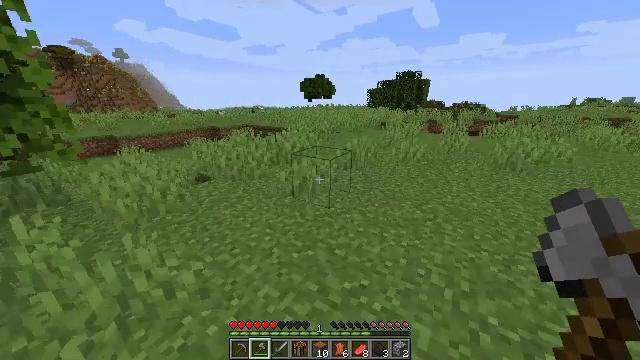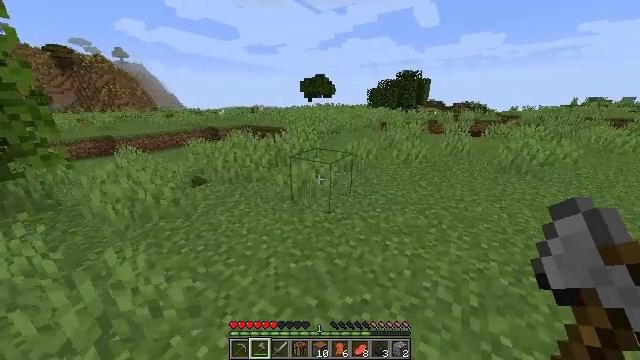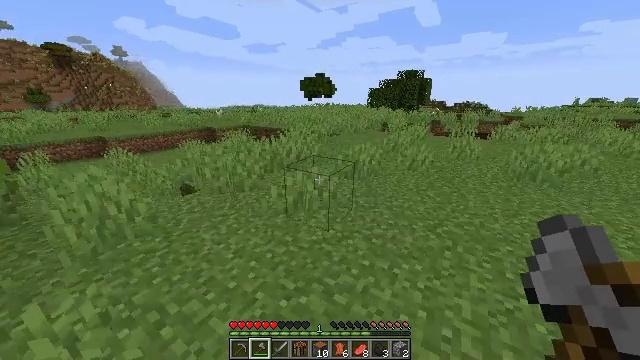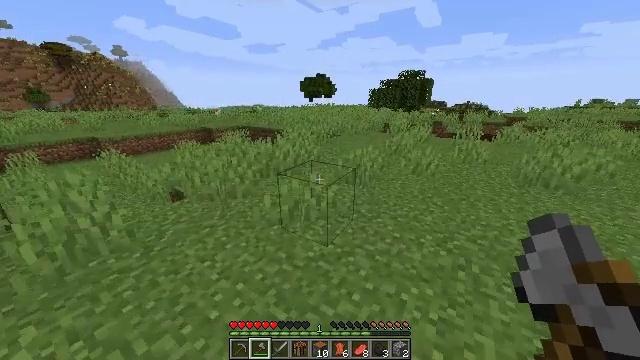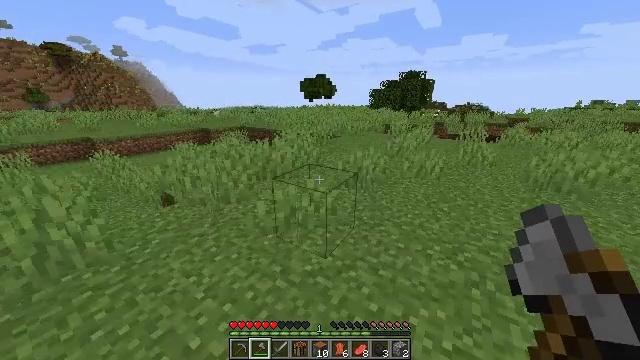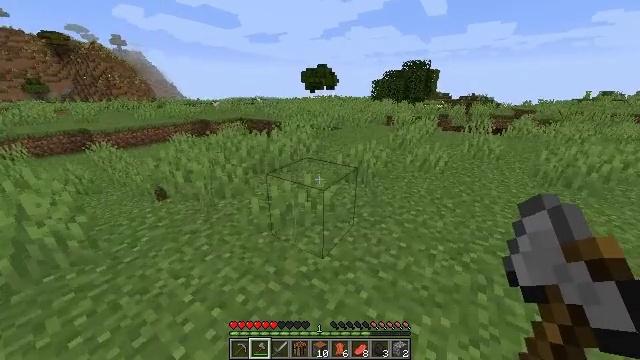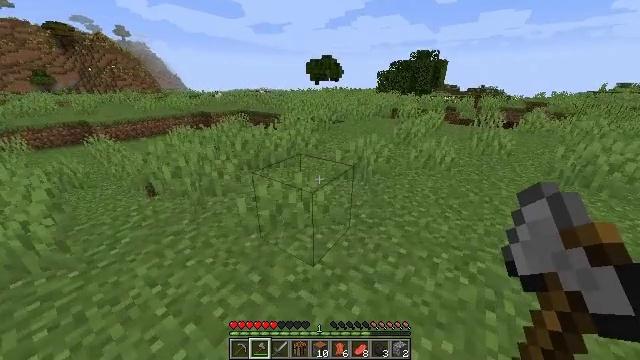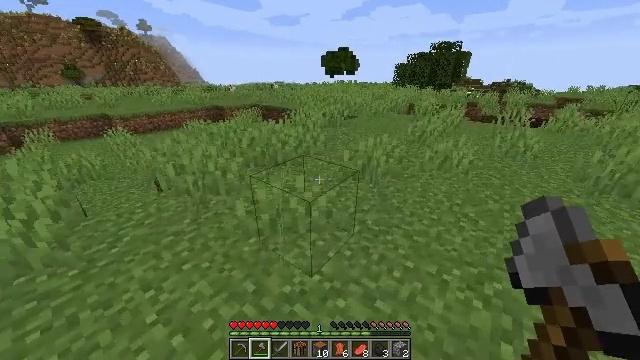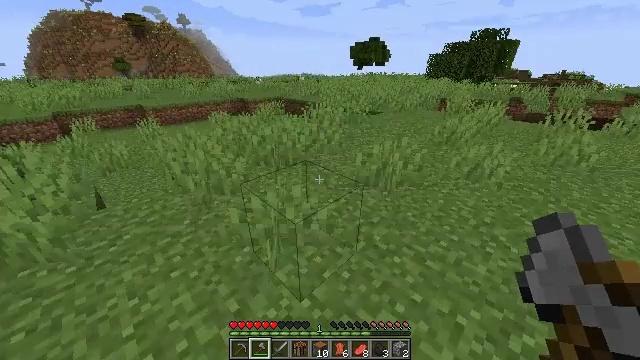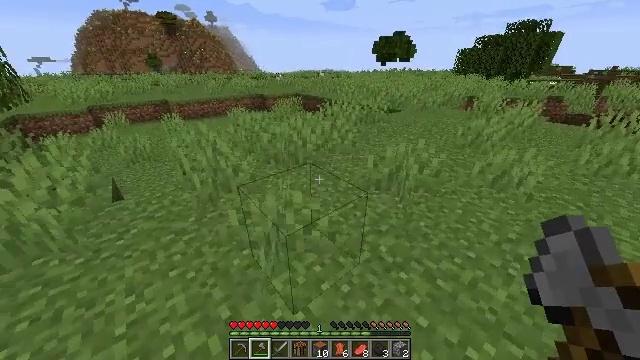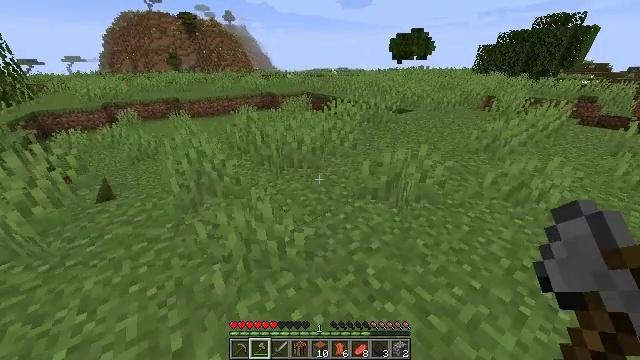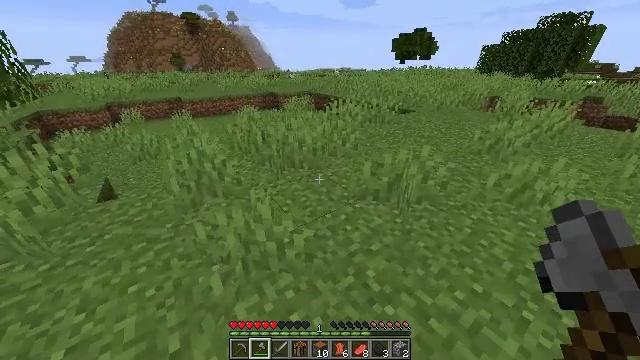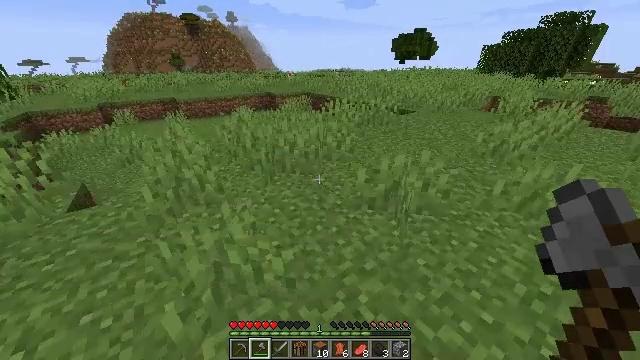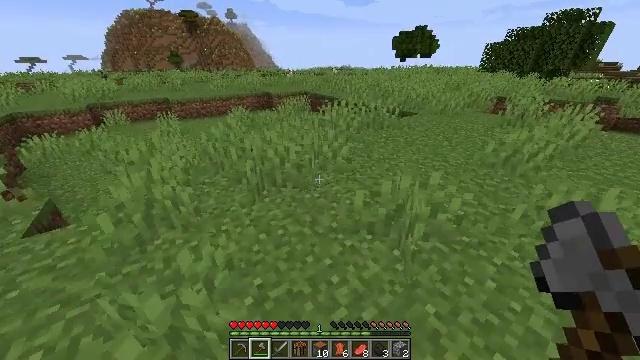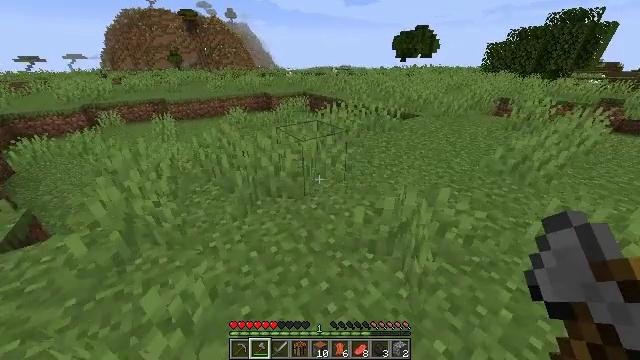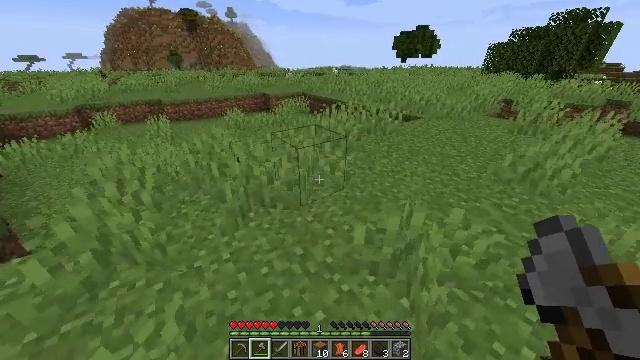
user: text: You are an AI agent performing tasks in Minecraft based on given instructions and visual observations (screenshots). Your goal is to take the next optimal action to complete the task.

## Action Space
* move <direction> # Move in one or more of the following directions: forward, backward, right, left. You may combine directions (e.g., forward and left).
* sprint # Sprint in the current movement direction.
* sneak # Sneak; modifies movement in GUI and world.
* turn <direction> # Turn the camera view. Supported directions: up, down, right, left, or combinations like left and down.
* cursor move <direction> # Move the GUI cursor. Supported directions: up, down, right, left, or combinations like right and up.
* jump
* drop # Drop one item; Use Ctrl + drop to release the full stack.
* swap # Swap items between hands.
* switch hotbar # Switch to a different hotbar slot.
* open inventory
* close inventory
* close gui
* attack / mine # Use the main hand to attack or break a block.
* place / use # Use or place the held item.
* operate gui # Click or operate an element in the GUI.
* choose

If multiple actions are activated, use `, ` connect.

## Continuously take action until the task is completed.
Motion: motion action
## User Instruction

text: Combat the chicken.
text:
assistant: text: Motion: move forward, sprint
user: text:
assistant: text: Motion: move forward, sprint
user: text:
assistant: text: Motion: move forward, sprint
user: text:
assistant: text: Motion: move forward, sprint
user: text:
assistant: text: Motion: move forward and move right, sprint, turn down
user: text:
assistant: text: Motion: move forward and move right, sprint, turn left and down
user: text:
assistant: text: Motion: move forward and move right, sprint, turn left and down
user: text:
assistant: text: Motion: move forward and move right, sprint, turn left and down
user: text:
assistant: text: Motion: move forward and move right, sprint, turn left
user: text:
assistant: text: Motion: move forward and move right, sprint, turn left
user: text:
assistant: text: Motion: move forward, sprint
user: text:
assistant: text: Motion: move forward, sprint
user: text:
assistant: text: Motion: move forward, sprint
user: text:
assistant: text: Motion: move forward, sprint
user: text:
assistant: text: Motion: move forward, sprint
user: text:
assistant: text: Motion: move forward, sprint
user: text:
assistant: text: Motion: move forward and move right
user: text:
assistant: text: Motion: move forward and move right
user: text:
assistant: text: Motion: move forward and move right
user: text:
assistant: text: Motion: move forward and move right, turn right and down
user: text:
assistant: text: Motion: move forward and move right, turn right
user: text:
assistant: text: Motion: move forward and move right, turn right
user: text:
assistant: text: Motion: move forward and move right, turn right
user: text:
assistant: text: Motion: move forward and move right
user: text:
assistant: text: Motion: move forward
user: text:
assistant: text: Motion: move forward
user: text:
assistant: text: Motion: move forward
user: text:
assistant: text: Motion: move forward
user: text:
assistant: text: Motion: move forward, turn down
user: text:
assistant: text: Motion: move forward